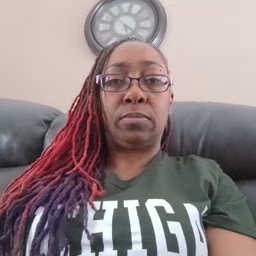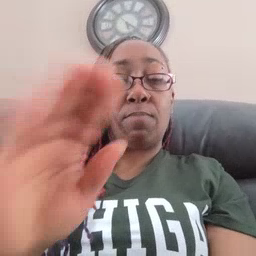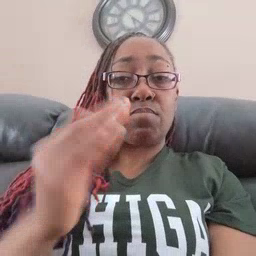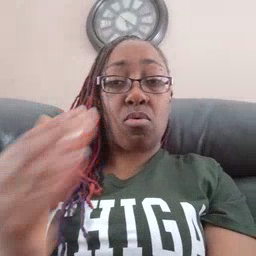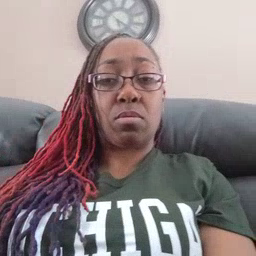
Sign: book